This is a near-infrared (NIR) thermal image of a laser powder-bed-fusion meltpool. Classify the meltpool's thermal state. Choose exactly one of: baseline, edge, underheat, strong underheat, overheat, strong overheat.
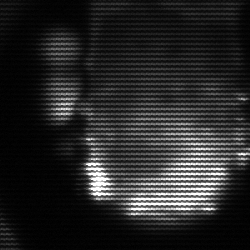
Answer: baseline